Interaction volume radius: 5 \u00c5
Interaction volume height: 20 \u00c5
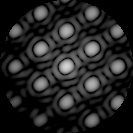
Disorder parameter: 0.04774